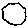
Label: hexagon